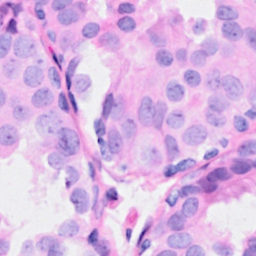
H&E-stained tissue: Breast